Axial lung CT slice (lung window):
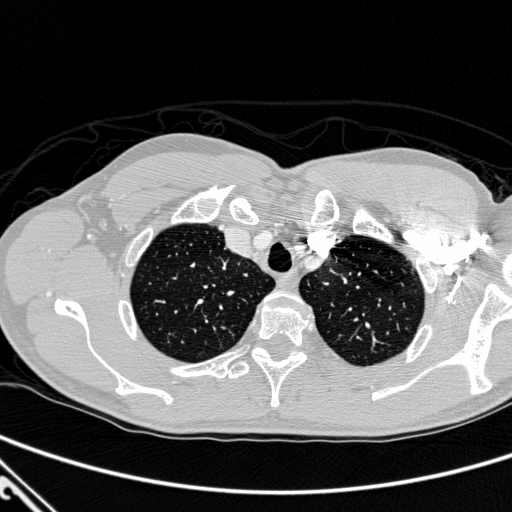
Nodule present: no